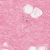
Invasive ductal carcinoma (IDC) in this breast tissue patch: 0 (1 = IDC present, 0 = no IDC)